Aerial crown-view tile of a tropical tree (Barro Colorado Island, Panama), acquired 20240918:
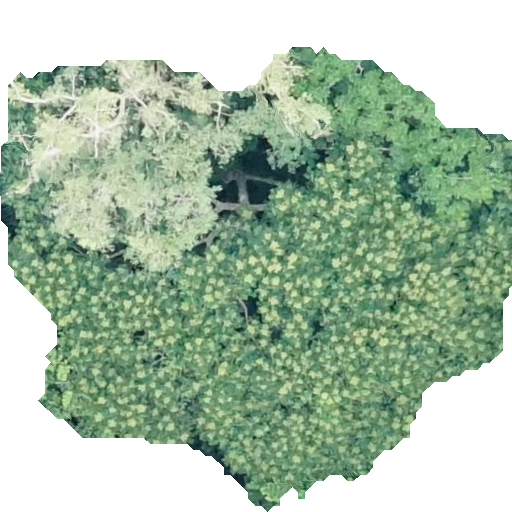
Species: Trattinnickia aspera
GBIF accepted scientific name: Trattinnickia aspera
Crown area: 274.345 m²